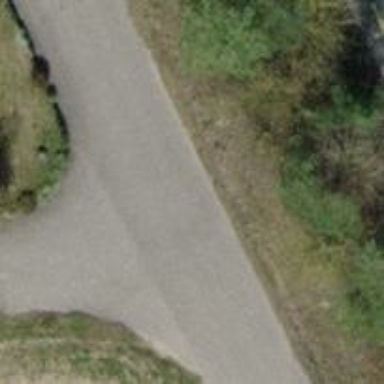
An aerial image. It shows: Paved driveway that serves as grade1 tracktype.